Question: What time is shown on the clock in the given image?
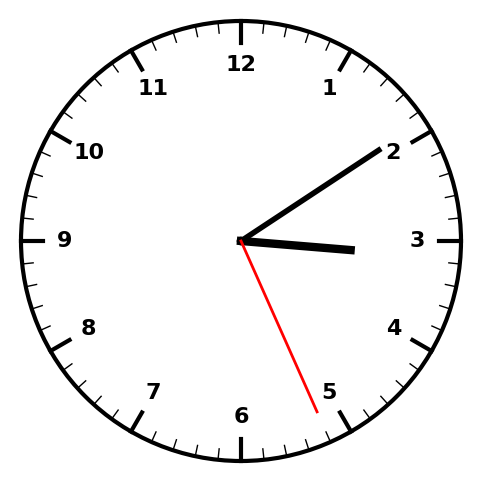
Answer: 03:09:26